Current action and preconditions to check: trajectory_clear

Your task: For each precondition in the list above, predict whether it will hold at this action.

Consider the current scene as observed from the mobile robot's camera, and analyze the predicted future states of all dynamic agents (e.g., people, animals, vehicles, or any moving entities) within the NEXT SECOND.

IMPORTANT: Only answer "very likely" if you are absolutely certain—based on strong, clear evidence—that a dynamic agent will violate the precondition in the predicted future state. Do NOT answer "very likely" for unlikely, ambiguous, or low-probability risks.

Ask yourself for each precondition: Is there a high probability, with clear and convincing evidence, that the predicted future states of any dynamic agent will interfere with the predicted future state of the currently executing action within the NEXT SECOND, causing that precondition to fail?

Assess the risk level based on these predictions. Use "likely" or "very likely" if motions create a clear risk of interference.

Use "neutral" or "improbable" if agents are nearby but their predicted paths are clearly diverging or non-conflicting.

Failure Risk Categories: "very improbable", "improbable", "neutral", "likely", "very likely"

Answer Format: Output ONLY the probability_of_failure value from these categories: "very improbable", "improbable", "neutral", "likely", "very likely"

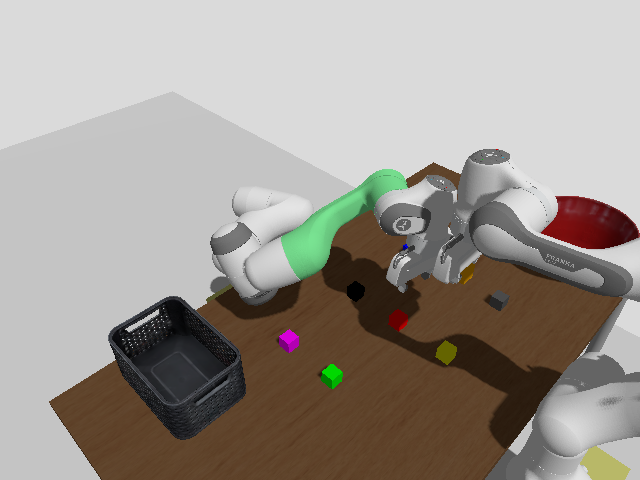

Answer: likely